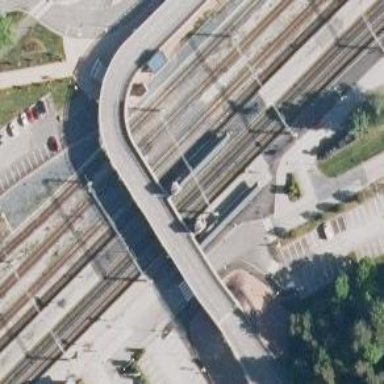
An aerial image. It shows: Asphalt surface near the railway platform edge.